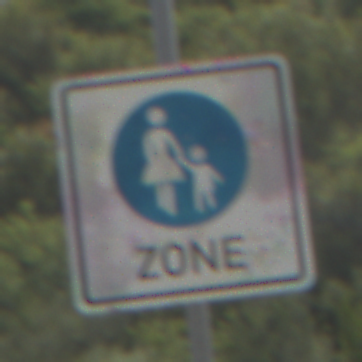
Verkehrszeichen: BeginnFussgaengerzone
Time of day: Midday
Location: Outdoor (Nature)
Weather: PartlyCloudy
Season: NotSpecified
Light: Natural